Question: I'm currently using opencart, in the admin panel there is an orders section.
Within the code there is a loop that displays each order.
here is the loop
'''
<?php foreach ($orders as $order) { ?>
<tr>
<td style="text-align: center;"><?php if ($order['selected']) { ?>
<input type="checkbox" name="selected[]" value="<?php echo $order['order_id']; ?>" checked="checked" />
<?php } else { ?>
<input type="checkbox" name="selected[]" value="<?php echo $order['order_id']; ?>" />
<?php } ?></td>
<td class="right"><?php echo $order['order_id']; ?></td>
<td class="left"><?php echo $order['customer']; ?></td>
<td class="left"><?php echo $order['status']; ?></td>
<td class="right"><?php echo $order['total']; ?></td>
<td class="left"><?php echo $order['date_added']; ?></td>
<td class="left"><?php echo $order['date_modified']; ?></td>
<td class="right"><?php foreach ($order['action'] as $action) { ?>
[ <a href="<?php echo $action['href']; ?>"><?php echo $action['text']; ?></a> ]
<?php } ?></td>
</tr>
<?php } ?>
'''
There is also a filter above this to sort orders.
'''
<tr class="filter">
<td></td>
<td align="right"><input type="text" name="filter_order_id" value="<?php echo $filter_order_id; ?>" size="4" style="text-align: right;" /></td>
<td><input type="text" name="filter_customer" value="<?php echo $filter_customer; ?>" /></td>
<td><select name="filter_order_status_id">
<option value="*"></option>
<?php if ($filter_order_status_id == '0') { ?>
<option value="0" selected="selected"><?php echo $text_missing; ?></option>
<?php } else { ?>
<option value="0"><?php echo $text_missing; ?></option>
<?php } ?>
<?php foreach ($order_statuses as $order_status) { ?>
<?php if ($order_status['order_status_id'] == $filter_order_status_id) { ?>
<option value="<?php echo $order_status['order_status_id']; ?>" selected="selected"><?php echo $order_status['name']; ?></option>
<?php } else { ?>
<option value="<?php echo $order_status['order_status_id']; ?>"><?php echo $order_status['name']; ?></option>
<?php } ?>
<?php } ?>
</select></td>
<td align="right"><input type="text" name="filter_total" value="<?php echo $filter_total; ?>" size="4" style="text-align: right;" /></td>
<td><input type="text" name="filter_date_added" value="<?php echo $filter_date_added; ?>" size="12" class="date" /></td>
<td><input type="text" name="filter_date_modified" value="<?php echo $filter_date_modified; ?>" size="12" class="date" /></td>
<td align="right"><a onclick="filter();" class="button"><?php echo $button_filter; ?></a></td>
</tr>
'''
What i'm trying to do is underneath the orders, display all the orders in another table with a set status.
for example, when an order is complete (status id = 5) i want it to move from one table to another

you can see the "complete order" which has a status_id of "5" and the pending orders which have an order_status of "1".
I'm not worried about how the table looks, i can do that within a loop, but i don't know how to get the information into a loop to display orders with a set status, I've already tried
'''
<?php foreach ($orders as $order) { ?>
<?php if ($order_status['order_status_id'] = 5 ?>
some data here
<?php ?>
<?php ?>
'''
and
'''
<?php foreach ($orders as $order) { ?>
<?php if ($order['status'] = 5 ?>
some data here
<?php ?>
<?php ?>
'''
Am i getting things around the wrong way?
The loops isn't working, I've also tried putting the if statement before the foreach for both of the above, but its not working.
Can anyone help?
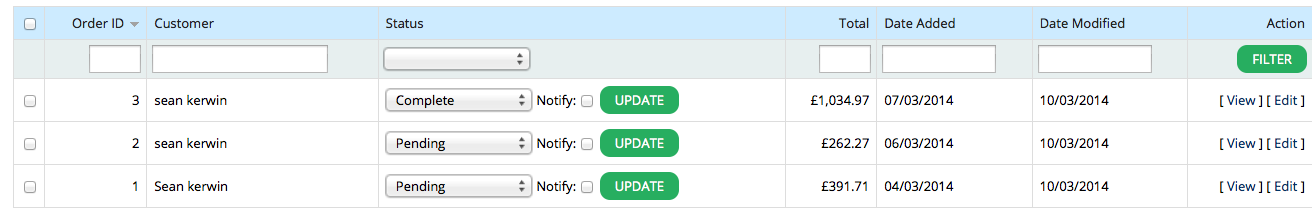
Answer: It should be
'if( $order['status'] == 'Complete' ) { //code }'
'''
== is comparison operator where as = is an assignment operator
'''
this code should be inside '<?php foreach ($orders as $order) { ?>',
also note that '$order['status']' gives order status text and not a integer so make your conditions accordingly. See 'order_status' db table for all order statuses
Also your parentheses are not matching